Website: ulta-beauty
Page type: delivery-shipping
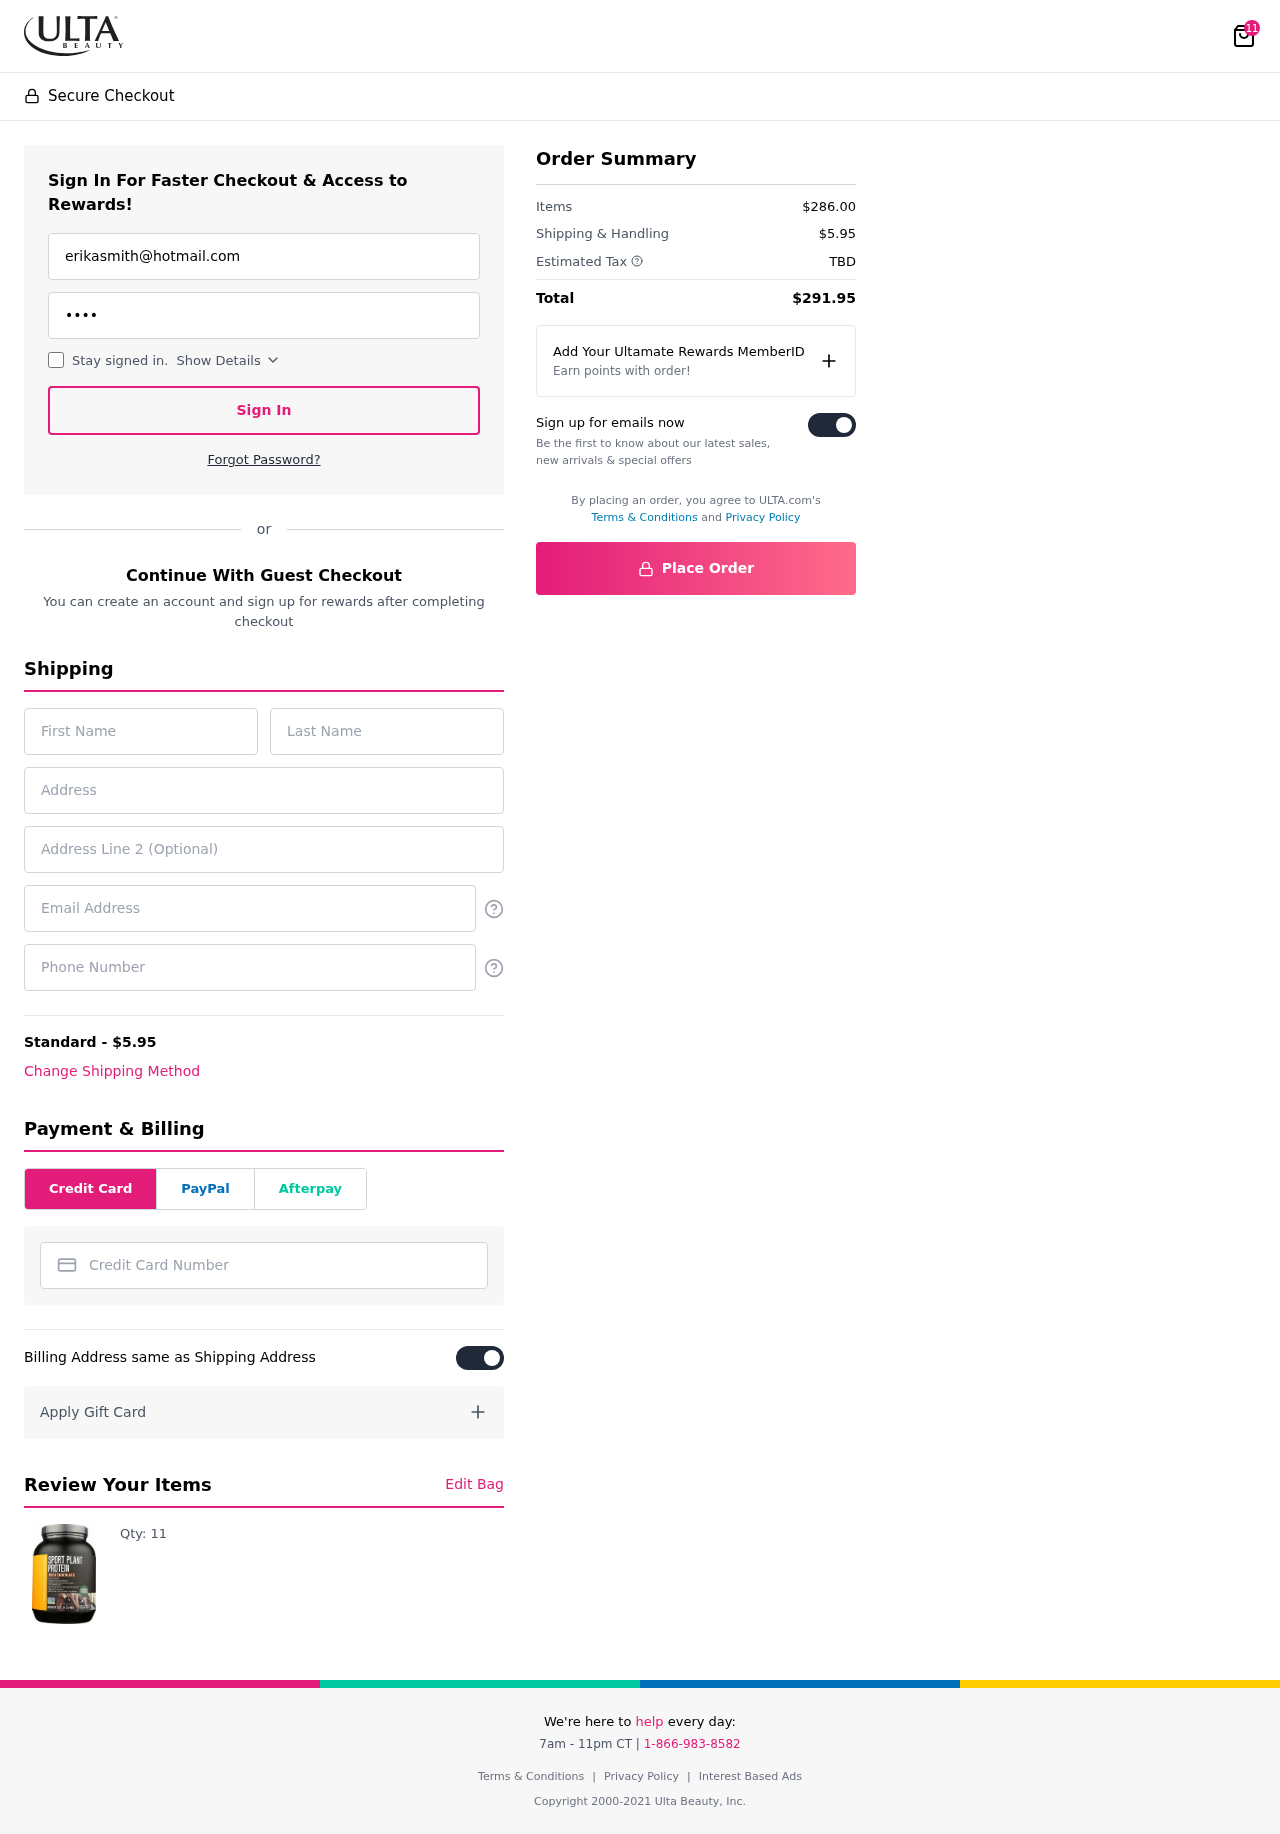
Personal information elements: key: PII_CARD_NUMBER
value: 3729 4201 6500 632
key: PII_EMAIL
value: erikasmith@hotmail.com
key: PII_EMAIL2
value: erikasmith@hotmail.com
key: PII_FIRSTNAME
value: Erika
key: PII_LASTNAME
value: Smith
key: PII_PHONE
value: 7495827283
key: PII_STREET
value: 935 Bauer Squares
Product elements: key: PRODUCT1_QUANTITY
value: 11
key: PRODUCT1
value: Qty: 11
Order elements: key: ORDER_NUM_ITEMS
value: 11
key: ORDER_SHIPPING_COST
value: $5.95
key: ORDER_SUBTOTAL
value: $286.00
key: ORDER_TAX
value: TBD
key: ORDER_TOTAL
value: $291.95